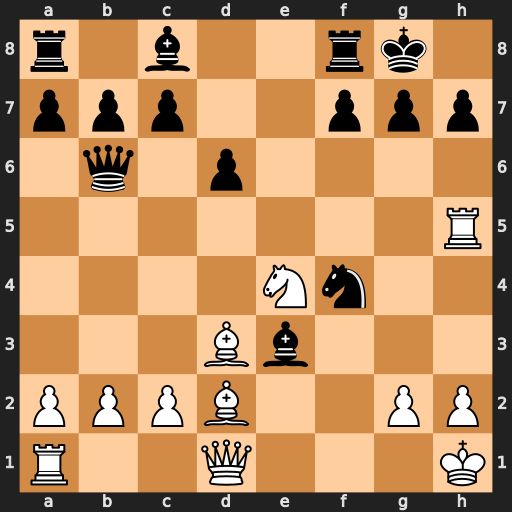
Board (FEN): r1b2rk1/ppp2ppp/1q1p4/7R/4Nn2/3Bb3/PPPB2PP/R2Q3K
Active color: w
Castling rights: -
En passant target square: -
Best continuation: Rb5 Qc6 Bxe3 Nxd3 Qxd3